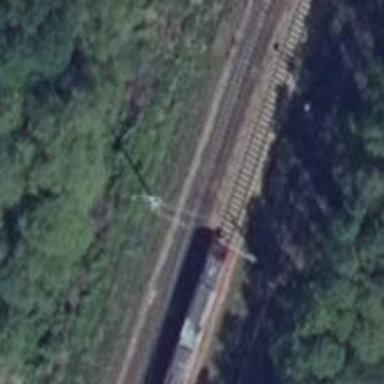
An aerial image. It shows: Railway track with contact line for electrification.